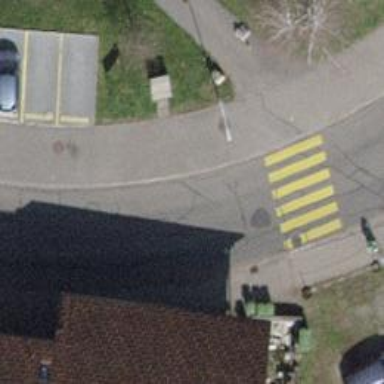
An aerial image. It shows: Tertiary road with asphalt surface. The road has separate sidewalks on both sides.